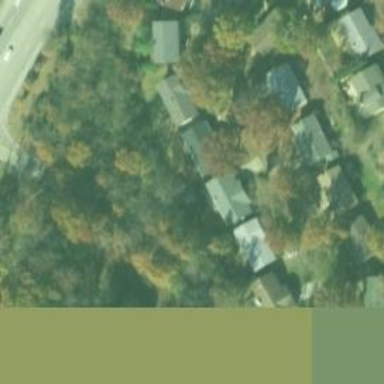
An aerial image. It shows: Row of trees in natural setting.